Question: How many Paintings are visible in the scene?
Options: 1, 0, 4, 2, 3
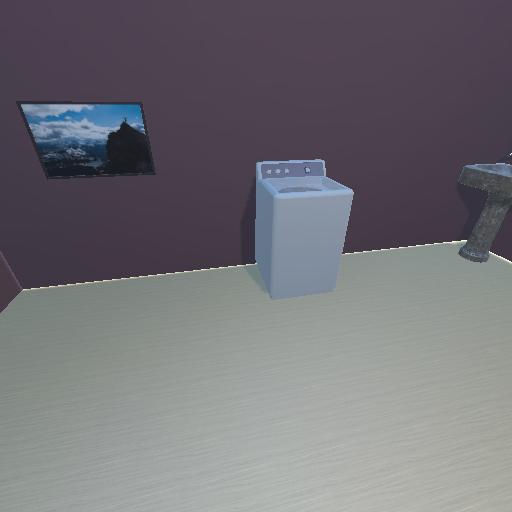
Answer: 1